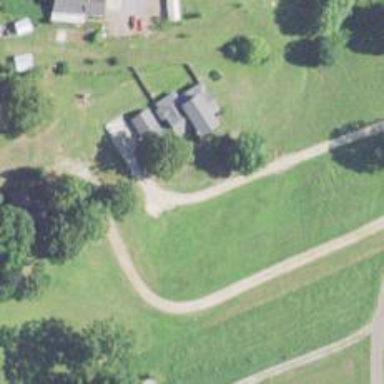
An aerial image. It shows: Driveway.